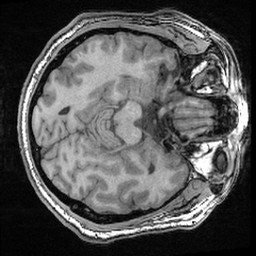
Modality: T1w
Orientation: axial
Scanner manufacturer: ge
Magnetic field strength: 3 T
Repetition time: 0.008572 s
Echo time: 0.003384 s